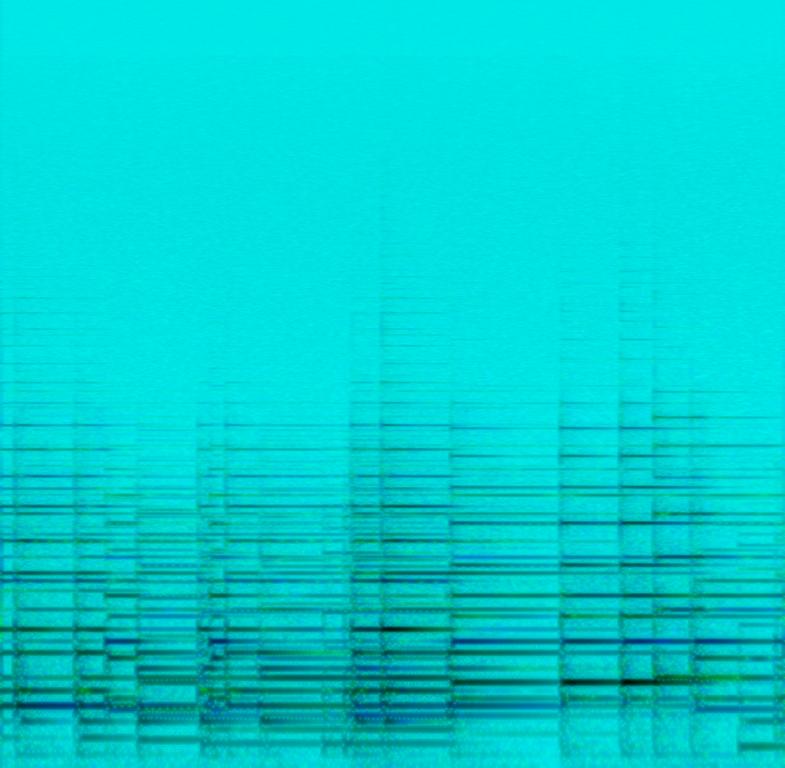
This is a piano cover of a glam metal music piece. The piece is being played gently on a keyboard with a grand piano sound. There is a calming, relaxing atmosphere in this piece. It could be playing in the background at a coffee shop.